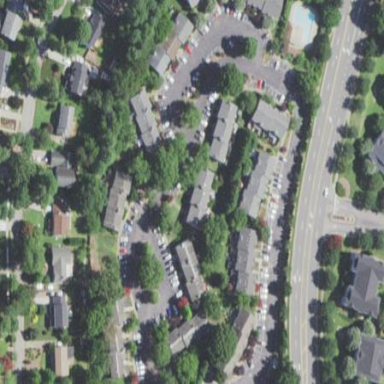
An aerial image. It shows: Residential neighbourhood.